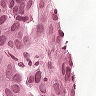
Metastatic tissue present: yes